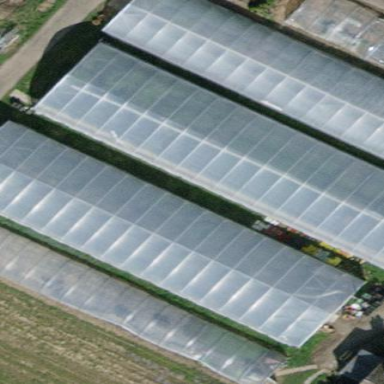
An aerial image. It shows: Greenhouse.